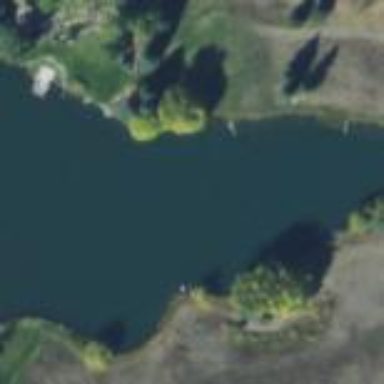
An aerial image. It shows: Pond with natural water.